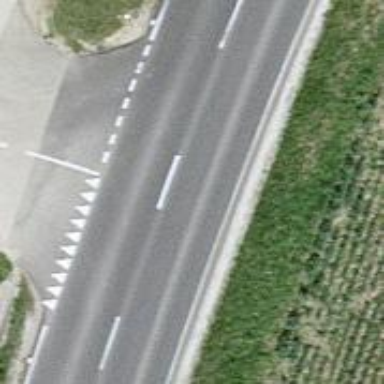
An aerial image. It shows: Track road with concrete surface.